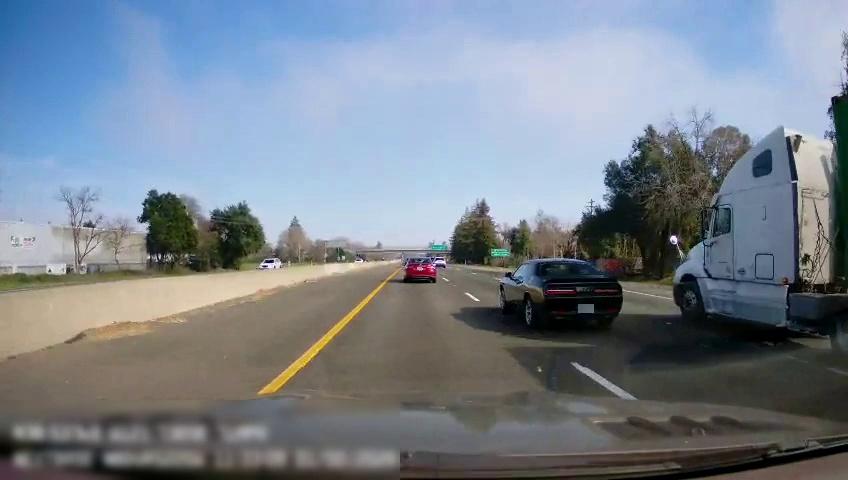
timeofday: Day
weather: Sunny
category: Drivable Space
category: Vehicles | Car
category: Vehicles | Car
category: Vehicles | Car
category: Vehicles | Car
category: Vehicles | Truck
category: Lanes | Current Lane
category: Lanes | Current Lane
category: Lanes | Alternate Lane
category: Lanes | Alternate Lane
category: Traffic | Signs